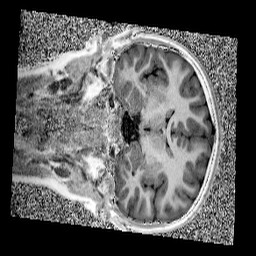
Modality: UNIT1
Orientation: coronal
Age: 11
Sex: female
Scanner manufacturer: siemens
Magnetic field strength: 3 T
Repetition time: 4 s
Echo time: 0.00299 s